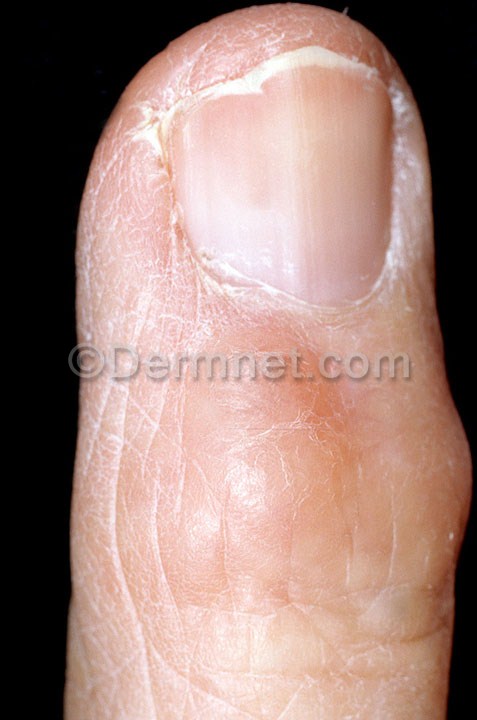
Disease: Nail Fungus and other Nail Disease